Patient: sex M, age 60
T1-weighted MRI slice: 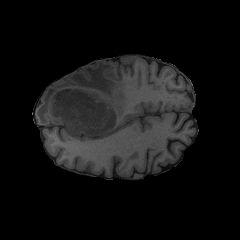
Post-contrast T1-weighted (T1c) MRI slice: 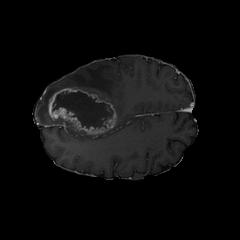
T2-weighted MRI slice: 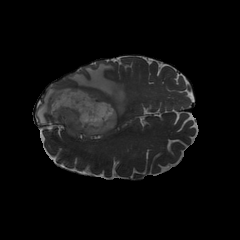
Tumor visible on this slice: yes
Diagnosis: Glioblastoma, IDH-wildtype
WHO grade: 4